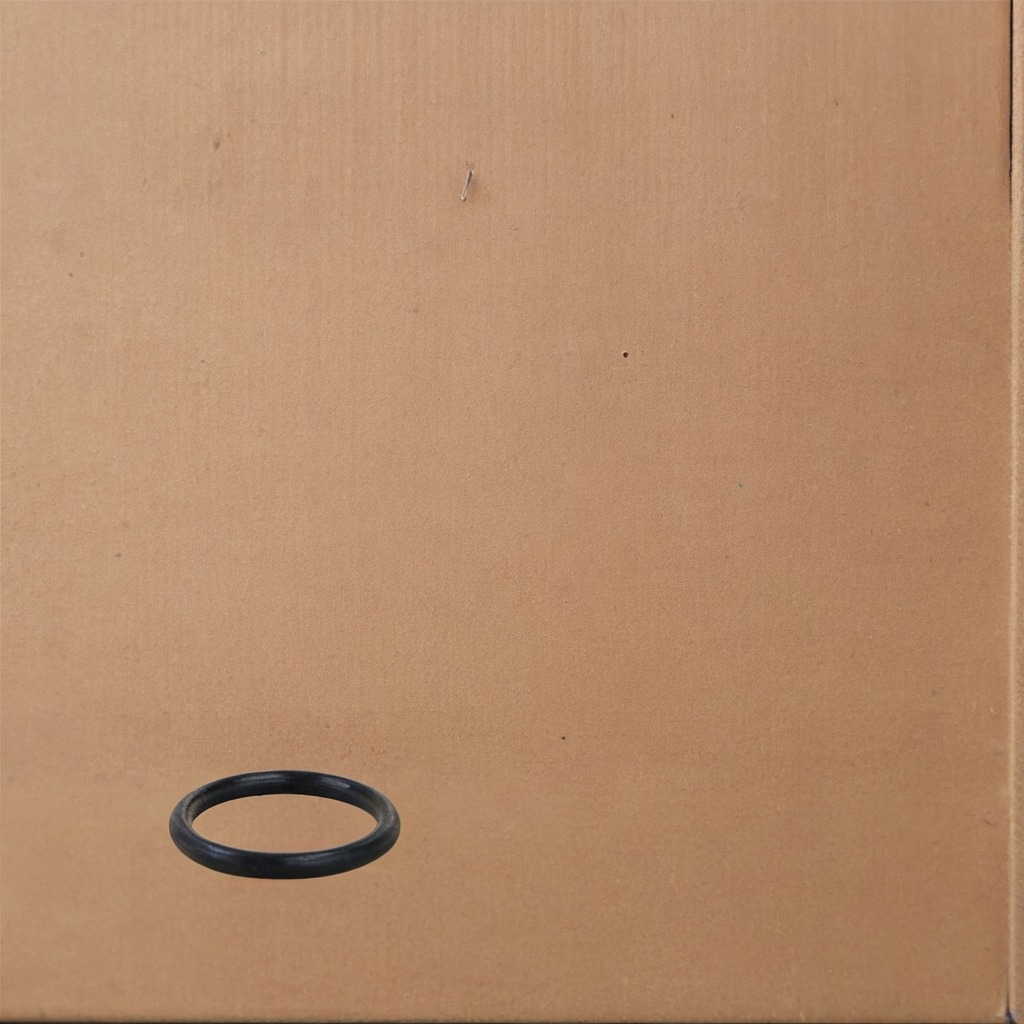
A rubber O-ring lying on a clean dry cardboard box surface in an outdoor workshop during daytime bright natural light soft shadows slightly creased but